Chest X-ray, AP view. Patient: 58 years old, sex M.
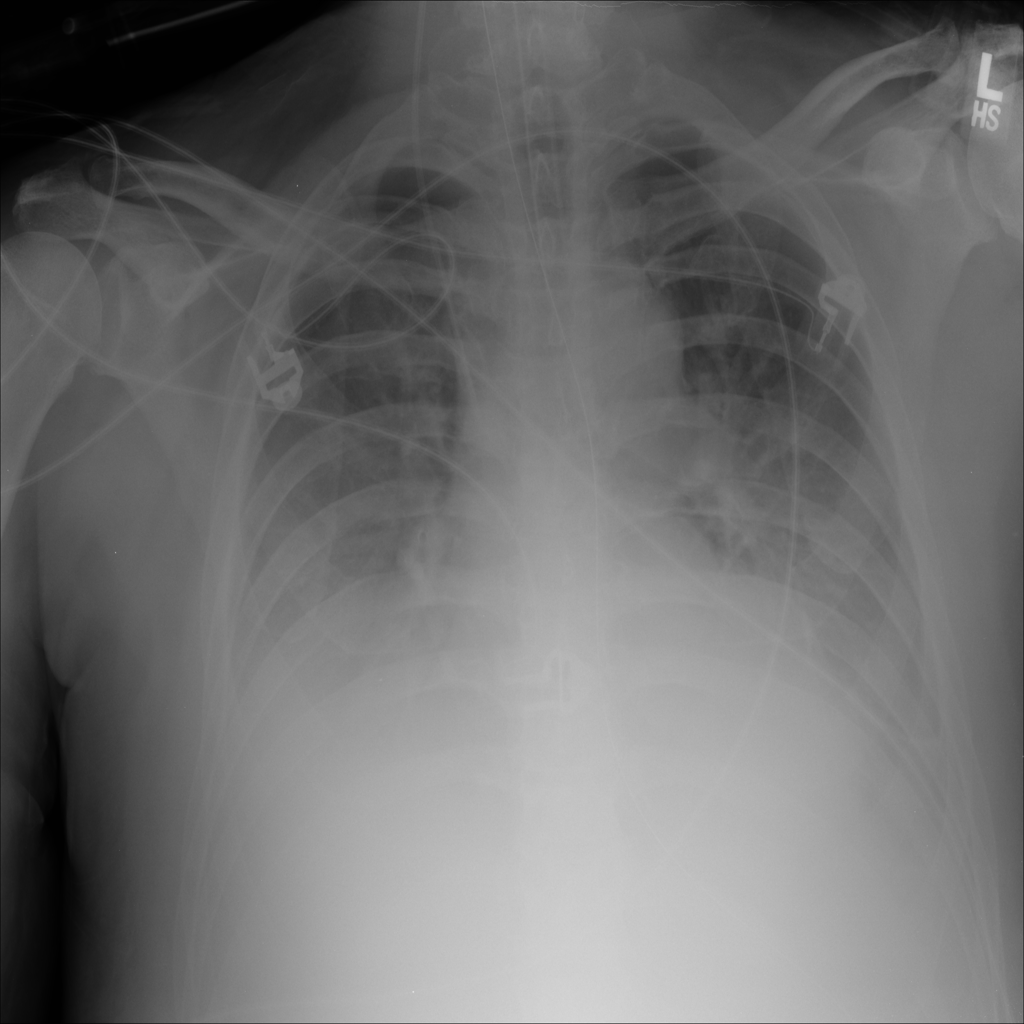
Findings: Effusion